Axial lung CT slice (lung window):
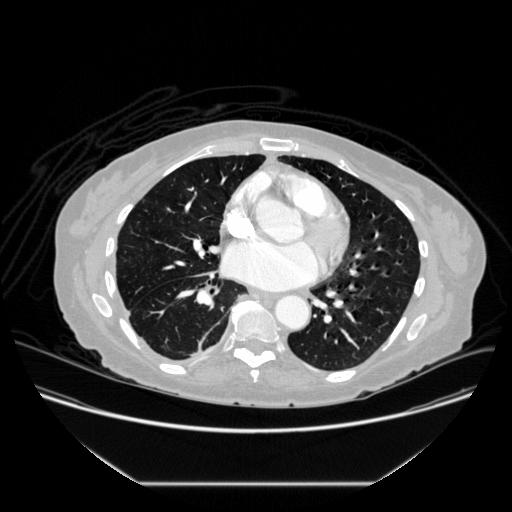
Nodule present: no